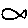
Label: fish